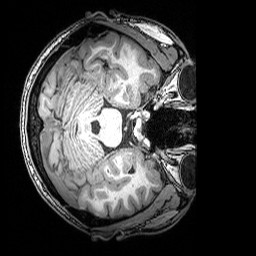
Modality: T1w
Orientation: axial
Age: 25
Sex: male
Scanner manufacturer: siemens
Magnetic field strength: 3 T
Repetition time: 2.53 s
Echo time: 0.00388 s